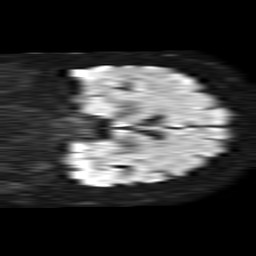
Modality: TRACE
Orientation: coronal
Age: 72
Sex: female
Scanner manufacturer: philips
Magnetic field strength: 1.5 T
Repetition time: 4.6 s
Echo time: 0.08517 s